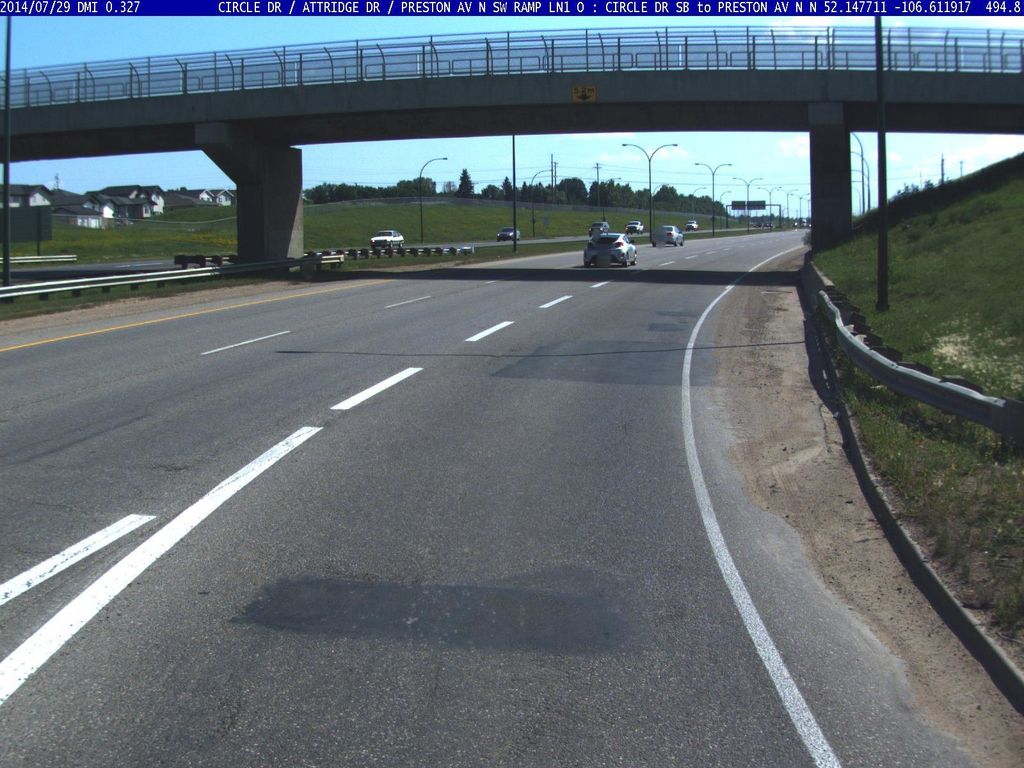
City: saskatoon